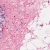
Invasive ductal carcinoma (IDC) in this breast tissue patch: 0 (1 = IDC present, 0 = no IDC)